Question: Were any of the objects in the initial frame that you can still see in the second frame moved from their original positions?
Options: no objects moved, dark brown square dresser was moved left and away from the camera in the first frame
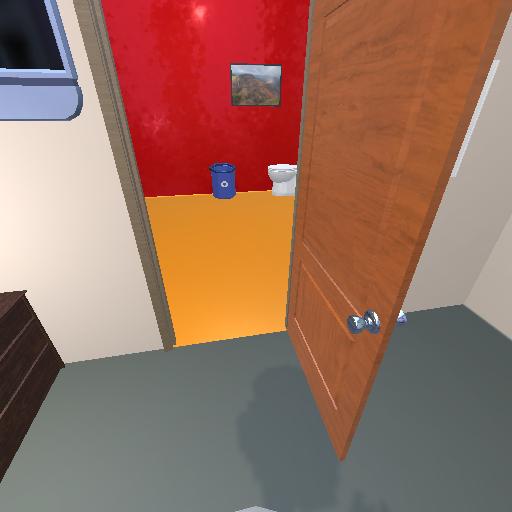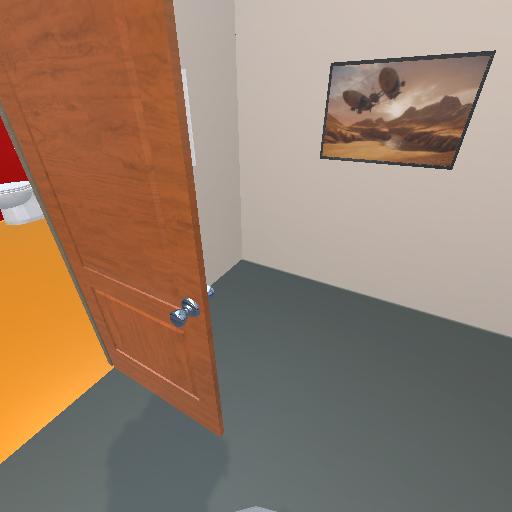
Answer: no objects moved